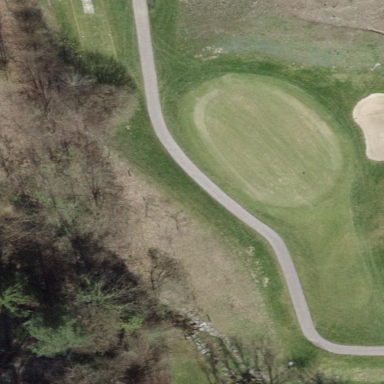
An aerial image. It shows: Picturesque green golfing area with grass land use.